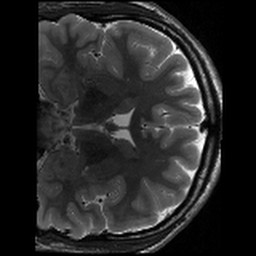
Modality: T2w
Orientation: coronal
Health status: healthy
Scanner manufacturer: siemens
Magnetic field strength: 3 T
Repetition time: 8.02 s
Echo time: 0.08 s